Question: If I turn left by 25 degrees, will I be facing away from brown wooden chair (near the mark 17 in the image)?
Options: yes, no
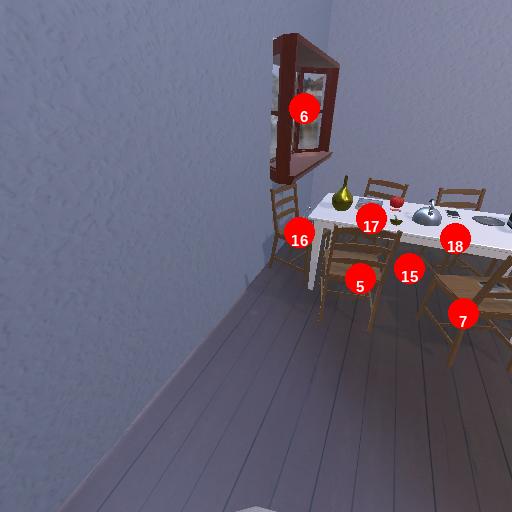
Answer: yes